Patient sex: F
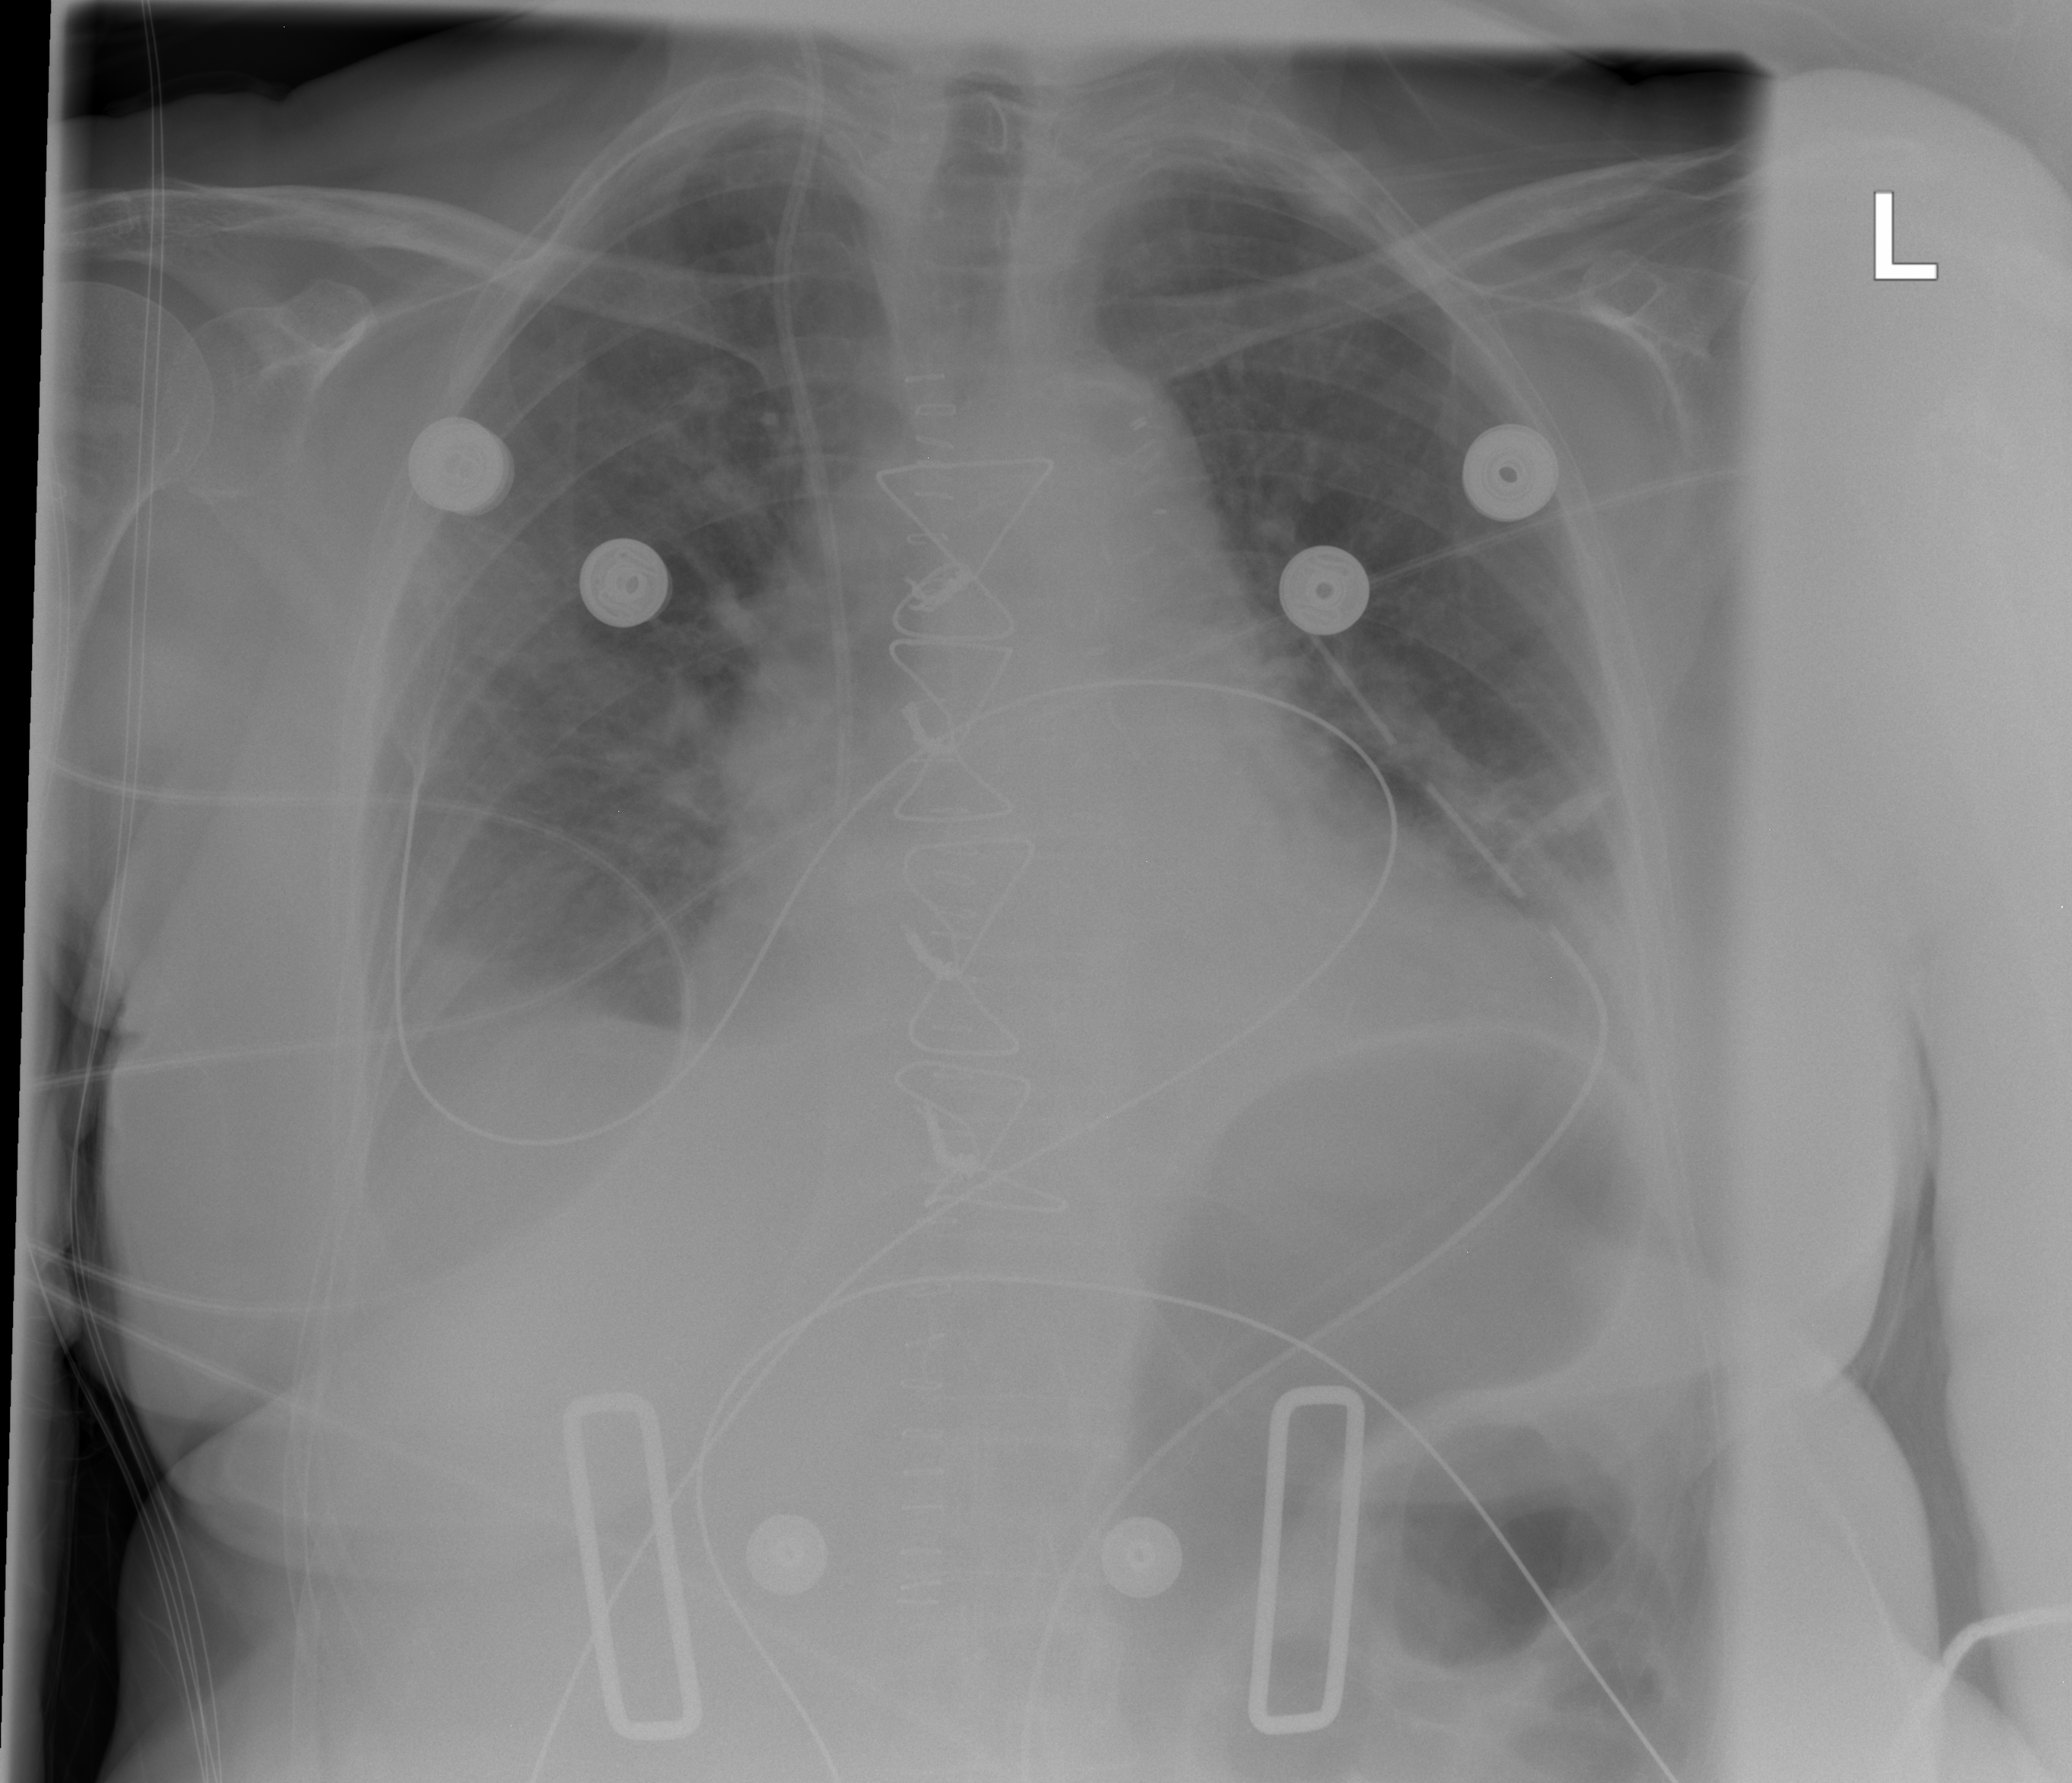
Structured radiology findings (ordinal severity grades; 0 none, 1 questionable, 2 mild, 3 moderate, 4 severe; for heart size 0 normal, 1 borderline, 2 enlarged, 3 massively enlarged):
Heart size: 2
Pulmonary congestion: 2
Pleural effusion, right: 2
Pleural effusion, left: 0
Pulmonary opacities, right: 0
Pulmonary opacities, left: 0
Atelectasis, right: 2
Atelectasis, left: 2